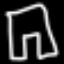
Label: pants